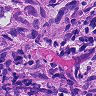
Metastatic tissue present: yes